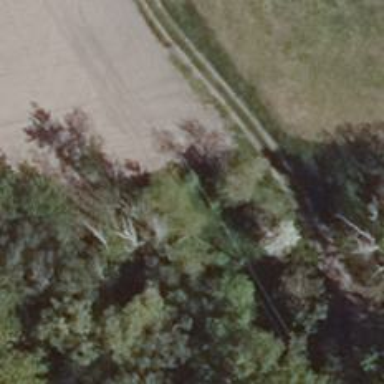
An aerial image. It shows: Minor power line.